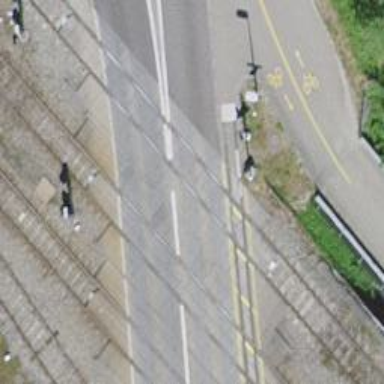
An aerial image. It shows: Level crossing with double half barrier.